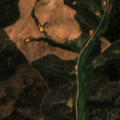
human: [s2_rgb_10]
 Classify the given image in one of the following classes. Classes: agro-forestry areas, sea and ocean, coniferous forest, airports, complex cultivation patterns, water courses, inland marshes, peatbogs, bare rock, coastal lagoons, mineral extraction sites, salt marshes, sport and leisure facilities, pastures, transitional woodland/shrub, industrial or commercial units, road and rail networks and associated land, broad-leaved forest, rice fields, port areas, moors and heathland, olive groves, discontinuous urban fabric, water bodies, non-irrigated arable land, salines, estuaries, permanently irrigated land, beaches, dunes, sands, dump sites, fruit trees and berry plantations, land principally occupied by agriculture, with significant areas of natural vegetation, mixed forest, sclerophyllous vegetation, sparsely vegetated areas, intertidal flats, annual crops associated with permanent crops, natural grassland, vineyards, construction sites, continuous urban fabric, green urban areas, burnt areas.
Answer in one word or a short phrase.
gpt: land principally occupied by agriculture, with significant areas of natural vegetation, broad-leaved forest, sclerophyllous vegetation, transitional woodland/shrub